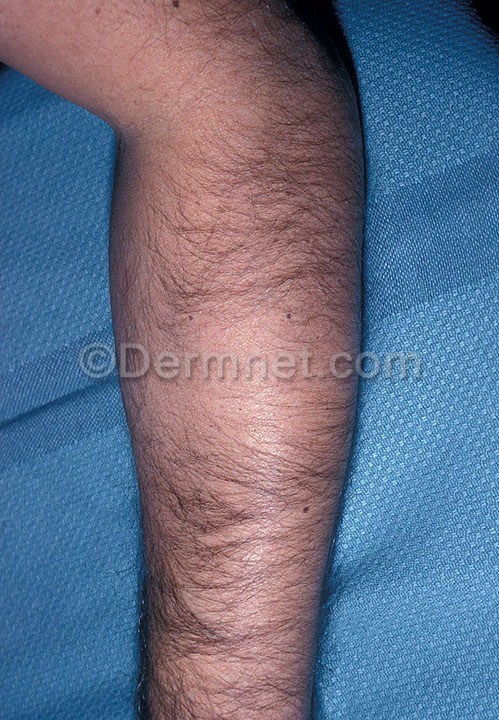
Disease: Hair Loss Photos Alopecia and other Hair Diseases